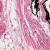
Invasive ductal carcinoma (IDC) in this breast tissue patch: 0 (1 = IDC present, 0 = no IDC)